Aerial crown-view tile of a tropical tree (Barro Colorado Island, Panama), acquired 20250414:
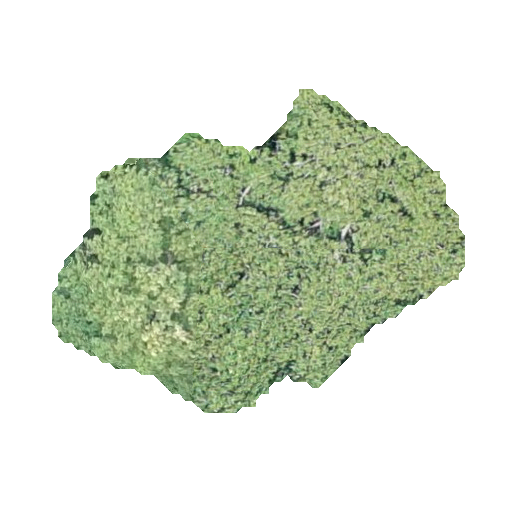
Species: Hieronyma alchorneoides
GBIF accepted scientific name: Hieronyma alchorneoides
Crown area: 124.6 m²